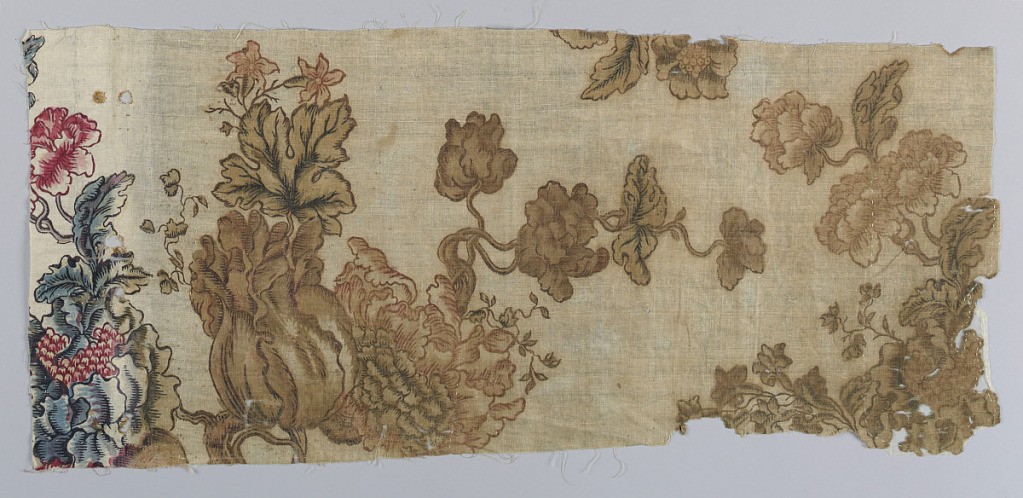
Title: Fragment
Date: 18th century
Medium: cotton Technique: block printed on plain weave
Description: Rectangular fragment of cream-colored cotton in a large-scale floral pattern. Original colors were red, blue, violet and brown, but a large section is primarily brown with a small section on the left-hand side showing original colors.